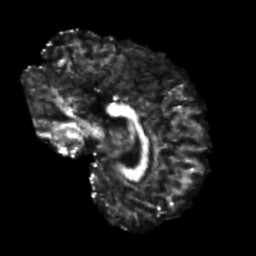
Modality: FA
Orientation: sagittal
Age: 26
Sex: male
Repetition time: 8.4 s
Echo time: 0.09 s